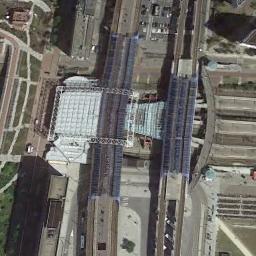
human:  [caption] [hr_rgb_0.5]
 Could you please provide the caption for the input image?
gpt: The railway station has some railways and a big building .

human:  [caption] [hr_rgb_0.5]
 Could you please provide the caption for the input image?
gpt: There are many buildings beside the railway station .

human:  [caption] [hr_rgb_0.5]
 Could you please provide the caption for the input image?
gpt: The railway station is next to some buildings .

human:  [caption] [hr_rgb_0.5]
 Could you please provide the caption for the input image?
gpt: There is a fully equipped railway station in the city .

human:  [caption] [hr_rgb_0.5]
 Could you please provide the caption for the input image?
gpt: There are some buildings and green lawns near the railway station .